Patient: sex F, age 55
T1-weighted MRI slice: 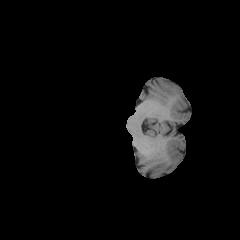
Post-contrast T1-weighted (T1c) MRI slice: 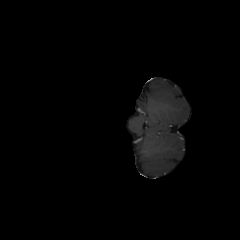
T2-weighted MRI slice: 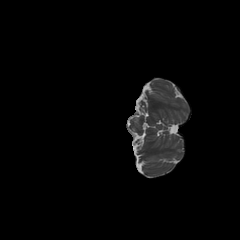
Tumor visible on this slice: no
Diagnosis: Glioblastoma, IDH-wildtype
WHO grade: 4